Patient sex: F
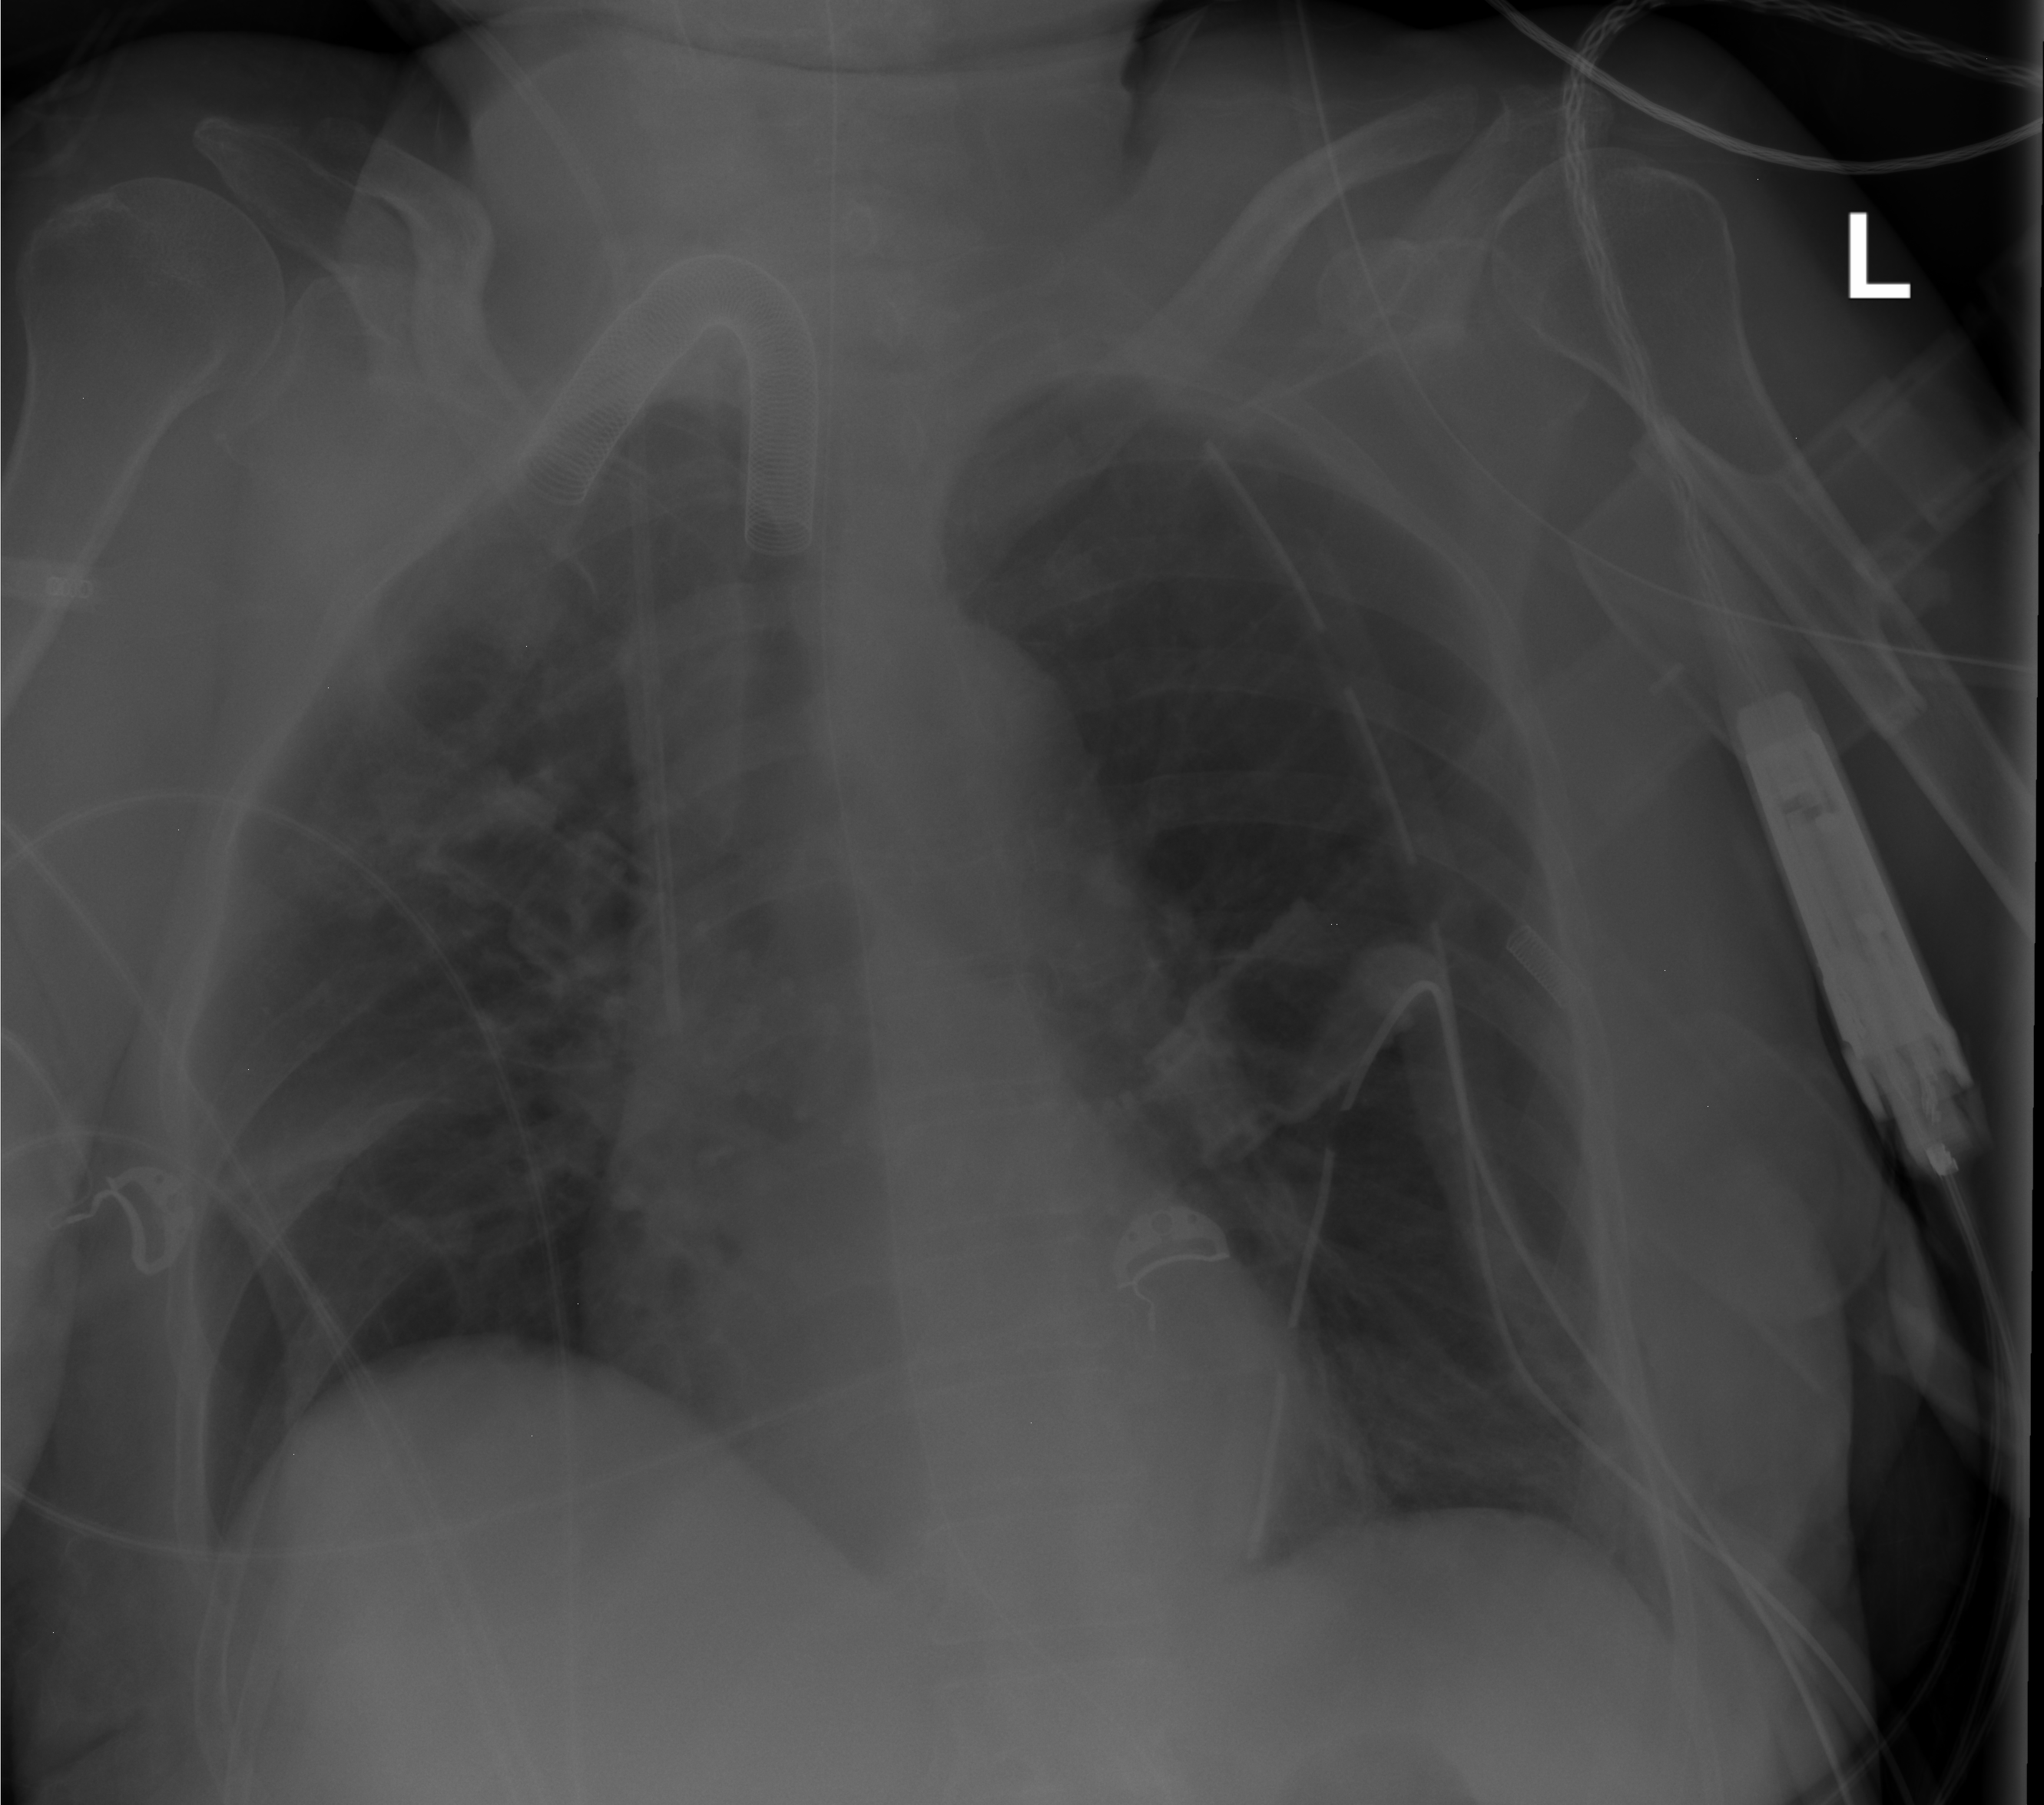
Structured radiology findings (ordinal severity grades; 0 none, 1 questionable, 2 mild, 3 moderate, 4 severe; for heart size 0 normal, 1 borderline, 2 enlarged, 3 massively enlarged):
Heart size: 1
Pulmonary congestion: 0
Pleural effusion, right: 0
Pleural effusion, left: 2
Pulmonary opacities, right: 0
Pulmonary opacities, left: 0
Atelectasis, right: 0
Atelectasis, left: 0